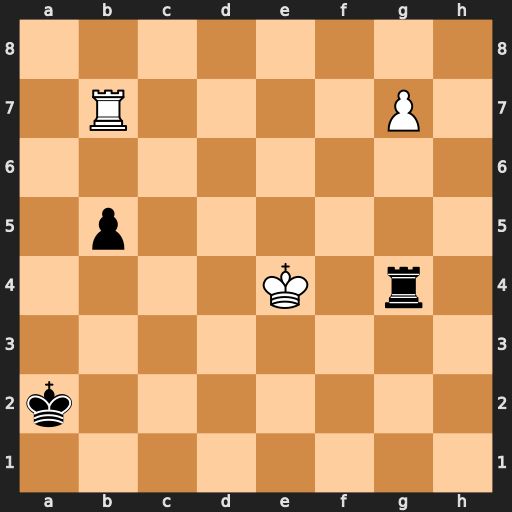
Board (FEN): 8/1R4P1/8/1p6/4K1r1/8/k7/8
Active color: w
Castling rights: -
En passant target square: -
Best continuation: Kf5 Rg3 Kf6